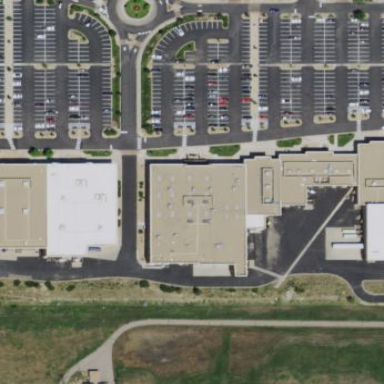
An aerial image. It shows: Fitness center building.